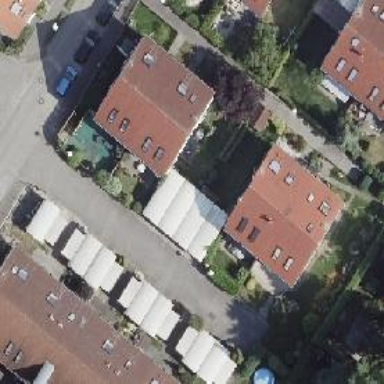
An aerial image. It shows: Semi-detached house with gabled roof.